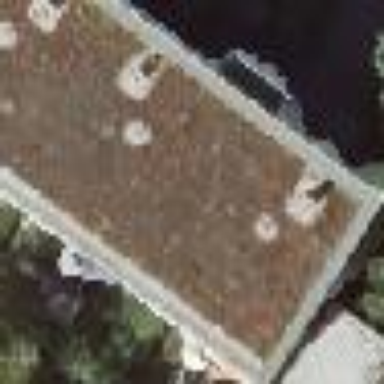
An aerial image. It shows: Apartment building with flat roof.